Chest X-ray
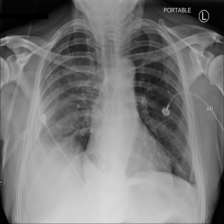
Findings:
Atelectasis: negative
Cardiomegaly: negative
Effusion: negative
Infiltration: negative
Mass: negative
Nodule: negative
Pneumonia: negative
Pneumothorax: negative
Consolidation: negative
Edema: negative
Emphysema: negative
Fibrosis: negative
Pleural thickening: positive
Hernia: negative